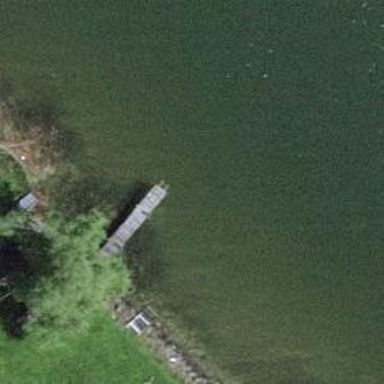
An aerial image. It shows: Man-made pier.